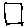
Label: square